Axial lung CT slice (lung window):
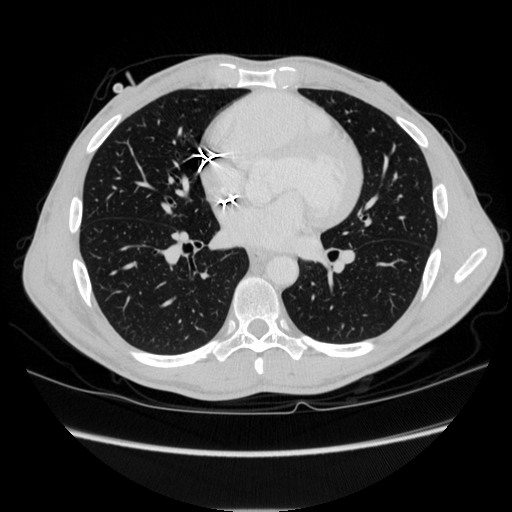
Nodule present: no